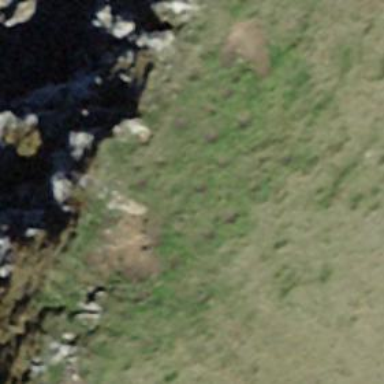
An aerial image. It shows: Natural ridge.